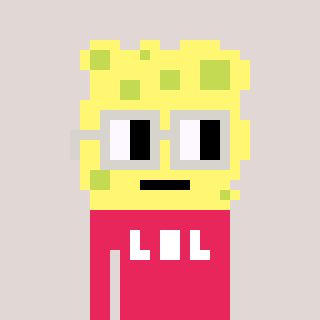
a pixel art character with square light gray glasses, a sponge-shaped head and a redpinkish-colored body on a warm background